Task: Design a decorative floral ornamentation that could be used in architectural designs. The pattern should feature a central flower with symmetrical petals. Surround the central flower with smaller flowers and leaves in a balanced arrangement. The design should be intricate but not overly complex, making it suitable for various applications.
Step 1122:
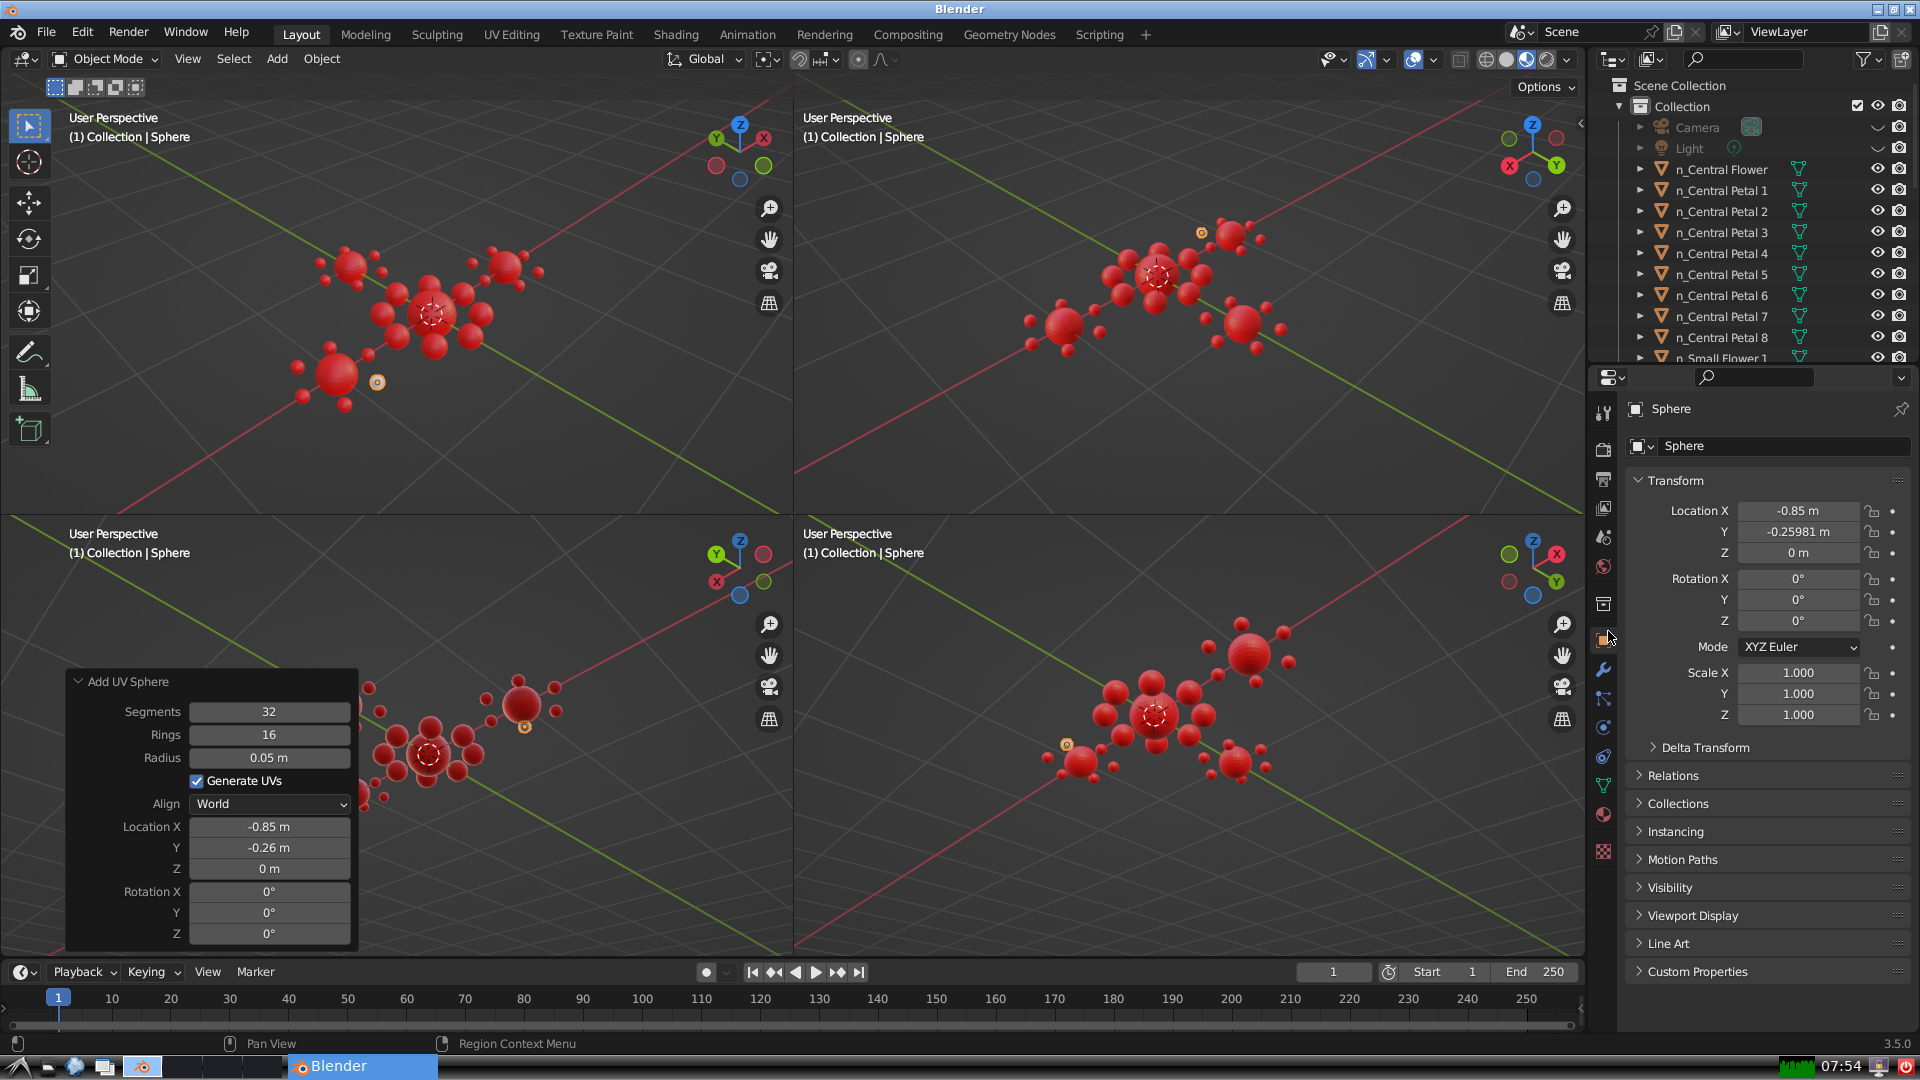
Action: {"mouse_move": [1732, 445]}